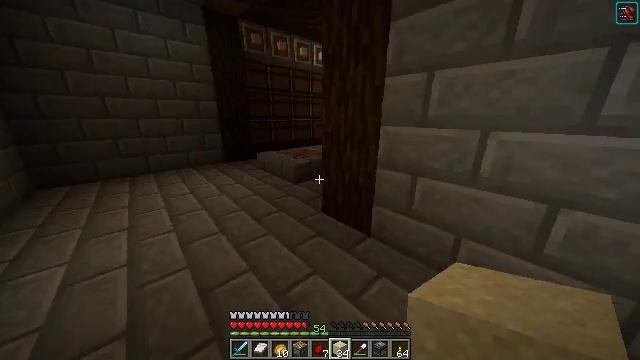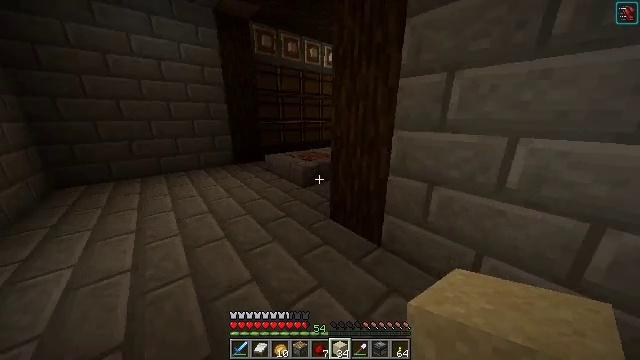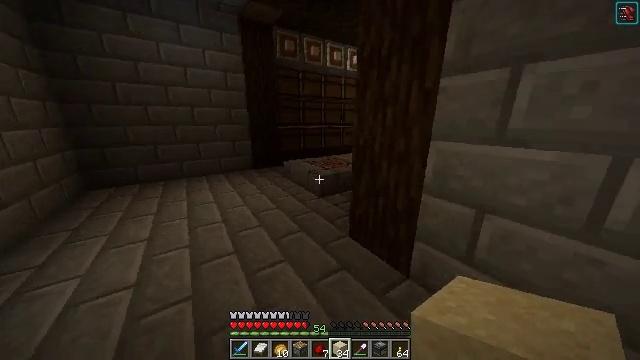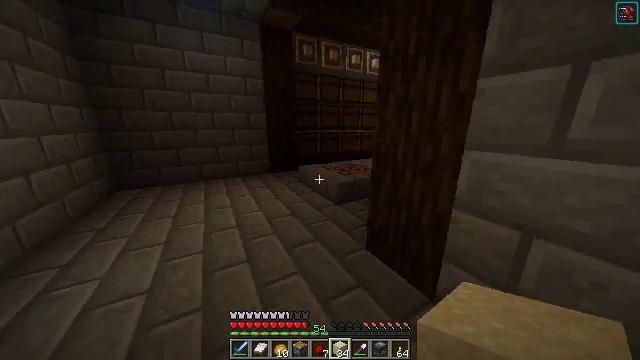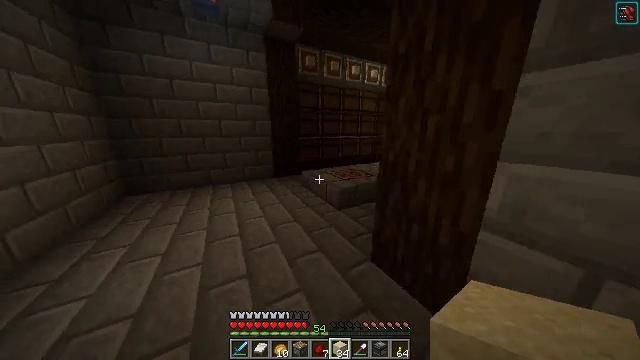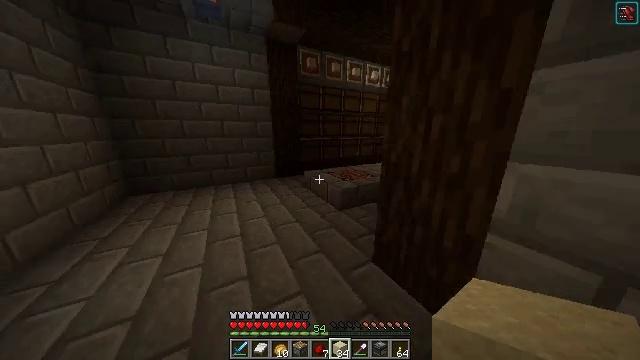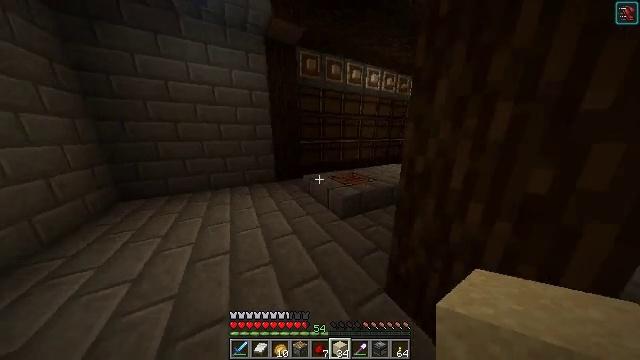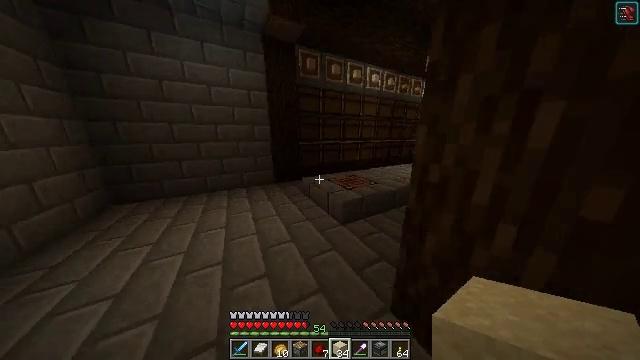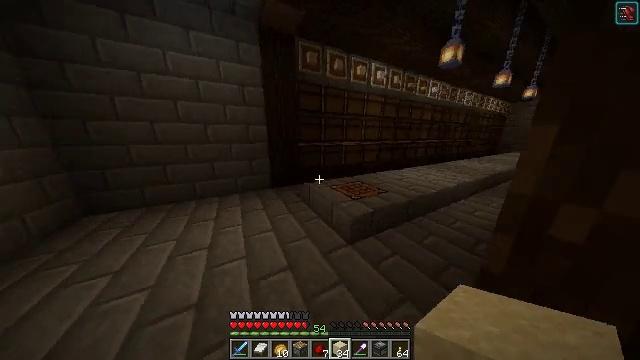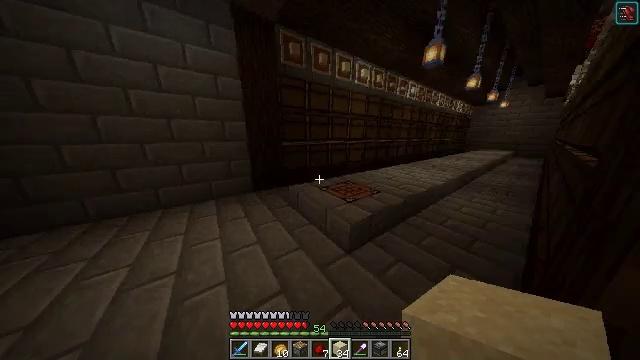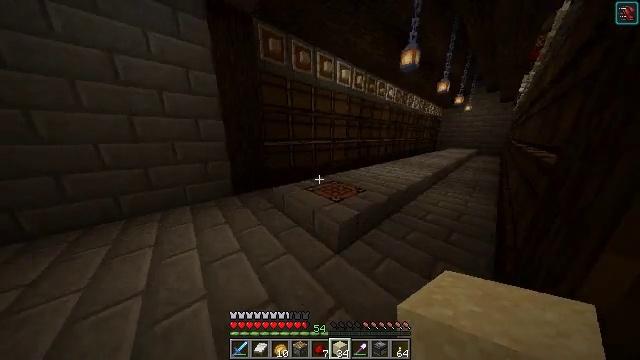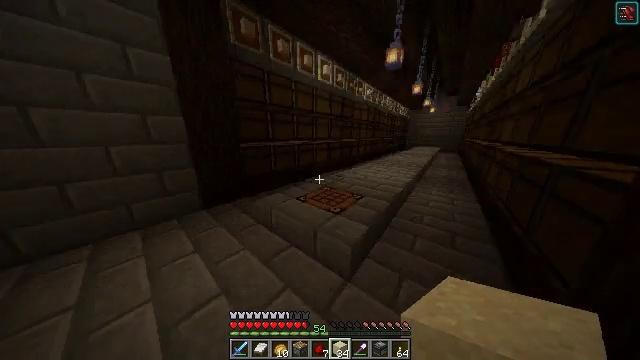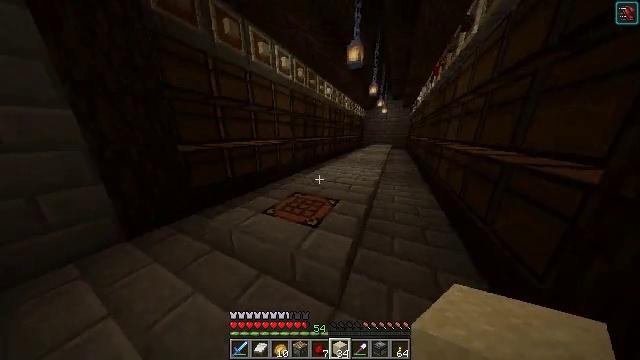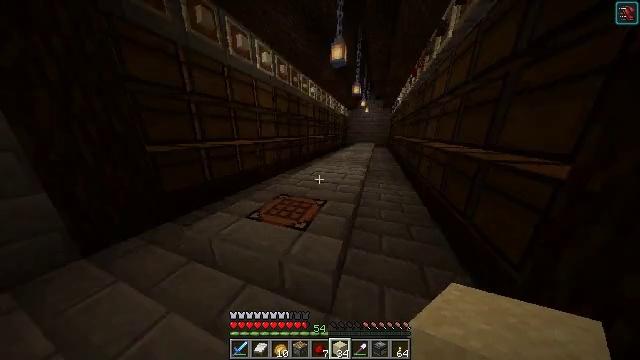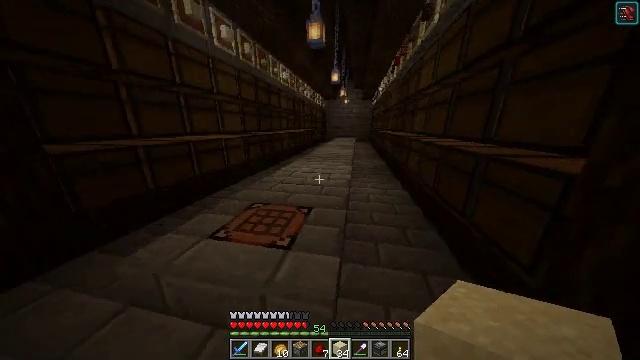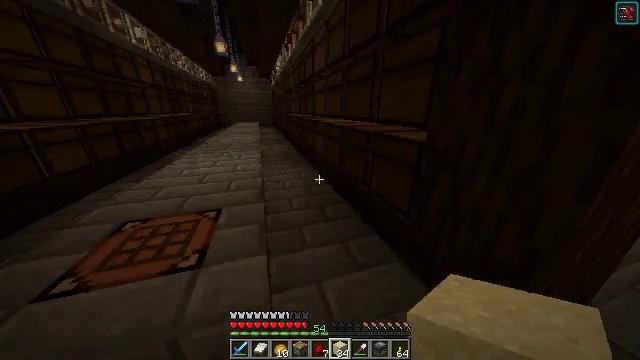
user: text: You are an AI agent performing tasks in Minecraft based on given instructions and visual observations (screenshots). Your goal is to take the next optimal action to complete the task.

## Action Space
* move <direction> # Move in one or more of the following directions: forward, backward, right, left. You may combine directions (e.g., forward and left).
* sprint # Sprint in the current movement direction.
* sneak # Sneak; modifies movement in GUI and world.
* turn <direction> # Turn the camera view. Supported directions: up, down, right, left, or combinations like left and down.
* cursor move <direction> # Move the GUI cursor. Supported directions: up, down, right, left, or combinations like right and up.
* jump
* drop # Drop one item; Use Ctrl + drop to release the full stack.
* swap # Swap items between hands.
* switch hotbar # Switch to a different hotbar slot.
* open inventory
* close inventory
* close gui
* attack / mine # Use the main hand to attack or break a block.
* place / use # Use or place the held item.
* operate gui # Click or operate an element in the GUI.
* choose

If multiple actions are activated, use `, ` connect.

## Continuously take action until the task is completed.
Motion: motion action
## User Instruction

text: Combine materials at the crafting table to get an observer.
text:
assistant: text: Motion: move forward, turn left
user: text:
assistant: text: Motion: turn left and up
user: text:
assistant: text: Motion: move forward, turn left and up
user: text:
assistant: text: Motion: move forward
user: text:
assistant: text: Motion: move forward
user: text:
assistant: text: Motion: move forward
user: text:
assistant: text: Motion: move forward
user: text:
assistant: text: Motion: move forward and move left
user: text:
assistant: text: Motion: move forward and move left, turn right
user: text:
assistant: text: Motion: move forward and move left, turn right
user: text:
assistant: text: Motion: move forward, turn right
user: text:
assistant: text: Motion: move forward, turn right
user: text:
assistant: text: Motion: turn right
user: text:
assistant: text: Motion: turn right
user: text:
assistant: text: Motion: turn right and down
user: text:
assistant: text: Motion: turn right
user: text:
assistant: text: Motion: turn right
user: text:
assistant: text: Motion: turn right
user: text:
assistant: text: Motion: no_op
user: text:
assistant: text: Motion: move forward
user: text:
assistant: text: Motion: move forward
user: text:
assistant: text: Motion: move forward, turn left and up
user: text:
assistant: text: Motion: turn left and up
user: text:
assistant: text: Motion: move forward, turn left and up
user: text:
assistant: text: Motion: move forward
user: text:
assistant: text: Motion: move forward
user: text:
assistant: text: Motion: move forward
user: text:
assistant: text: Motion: move forward
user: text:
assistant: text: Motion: move forward
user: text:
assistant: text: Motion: move forward, turn right